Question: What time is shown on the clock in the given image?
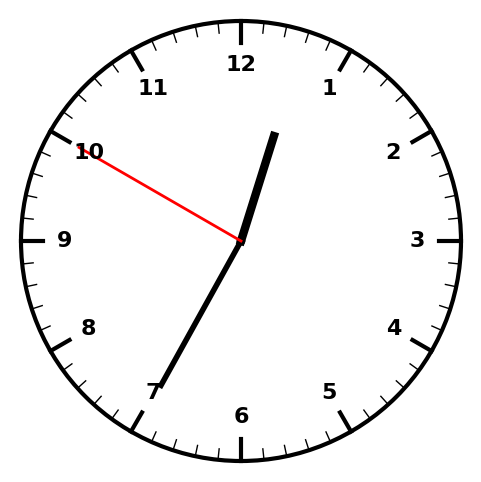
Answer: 12:34:50